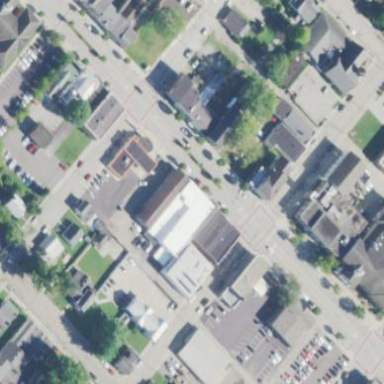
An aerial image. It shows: Retail building.